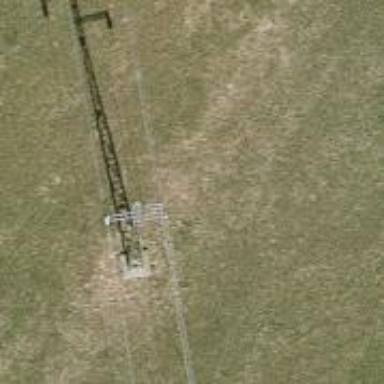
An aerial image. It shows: Power tower.